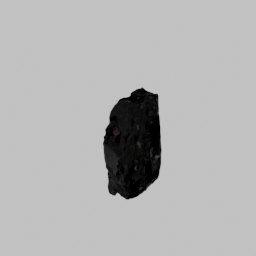
Label: architecture